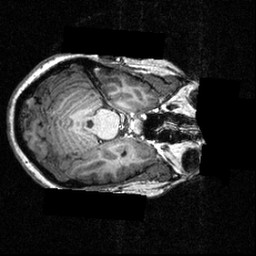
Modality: T1w
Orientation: axial
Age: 29
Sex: female
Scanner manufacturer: siemens
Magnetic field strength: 3.951 T
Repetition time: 1.5 s
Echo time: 0.00335 s